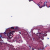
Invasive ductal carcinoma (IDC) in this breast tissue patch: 0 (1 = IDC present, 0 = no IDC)